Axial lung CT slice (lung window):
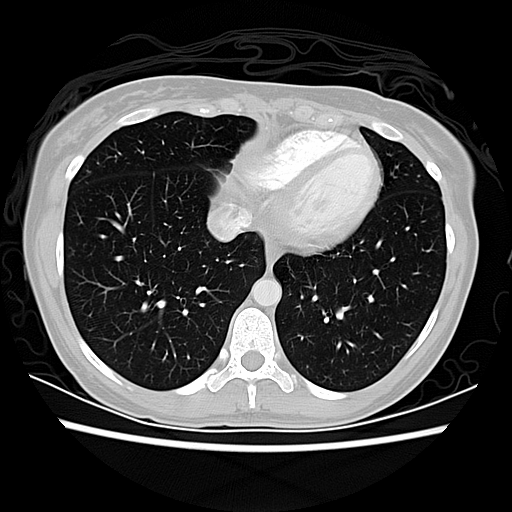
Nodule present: no